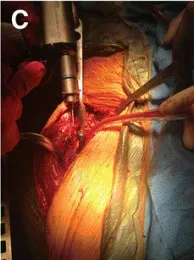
With the osteotomy out of the way, the proximal femur is exposed and accessible (B-C).
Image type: medical_photograph (other_medical_photograph)